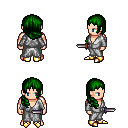
a pixel art fantasy rpg character, male body template, human, light skin, white robe, teal pants, green right-swept hairstyle, gold boots, dagger, four views (front, back, left, right), 2x2 character sprite sheet, small pixel art, hard edges, no anti-aliasing